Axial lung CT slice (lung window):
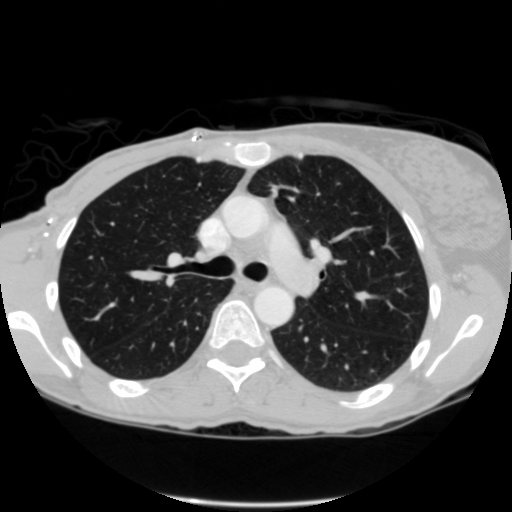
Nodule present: no